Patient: sex F, age 62
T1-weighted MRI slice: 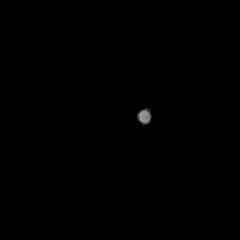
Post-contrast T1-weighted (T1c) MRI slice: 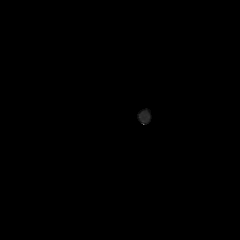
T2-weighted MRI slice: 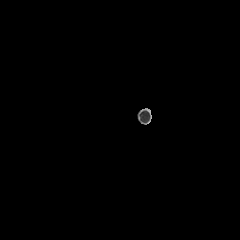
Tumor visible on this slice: no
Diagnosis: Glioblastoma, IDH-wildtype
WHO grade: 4